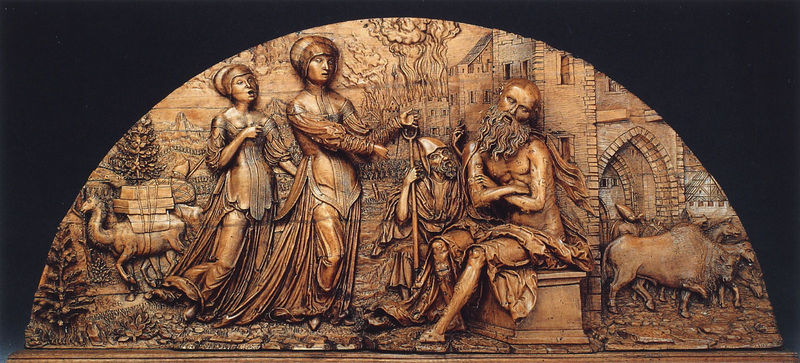
Titel: Verhöhnung Hiobs
Künstler: I. P. Meister
Institution: Wien, Kunsthistorisches Museum
Schlagwörter: baum, feuer, mann, bäume, frauen, landschaft, menschen, sitzen, stadt, frau, holz, männer, vordergrund, haus, tiere, alt, bart, sockel, häuser, rauch, handel, relief, stab, dorf, figuren, brand, glatze, bronze, oberkörper, tor, alter, greis, burg, brennen, flammen, hauben, beten, schnitzerei, halbkreis, halbrund, stadttor, bettler, heiliger, lastentier, lasttier, bitte, ochse, stier, stiere, schnitzen, bitten, ochs, kamel, einsiedler, büffel, männe, kamele, klage, lama, bürde, ablehnung, falmmen, grippe, bürg, verschrânkte arme